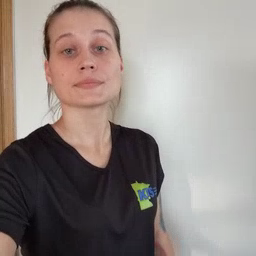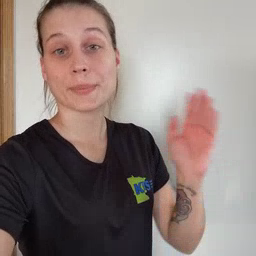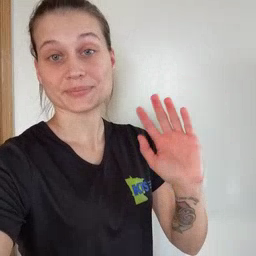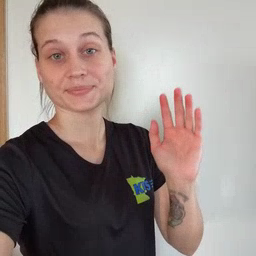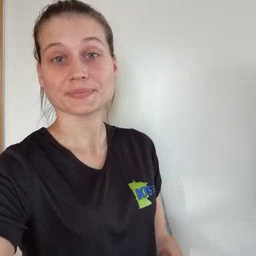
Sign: bye